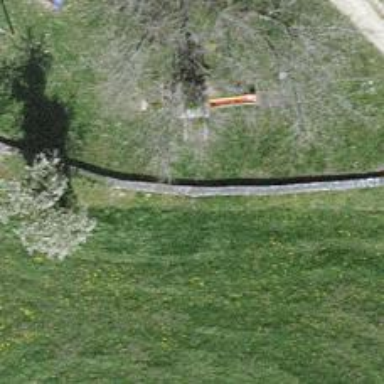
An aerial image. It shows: Stone wall barrier.